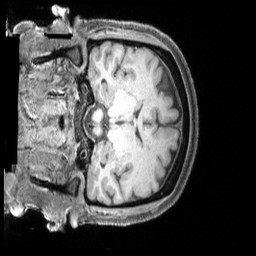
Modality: T1w
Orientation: coronal
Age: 66
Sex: female